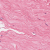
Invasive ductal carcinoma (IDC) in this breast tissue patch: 0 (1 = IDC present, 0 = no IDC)